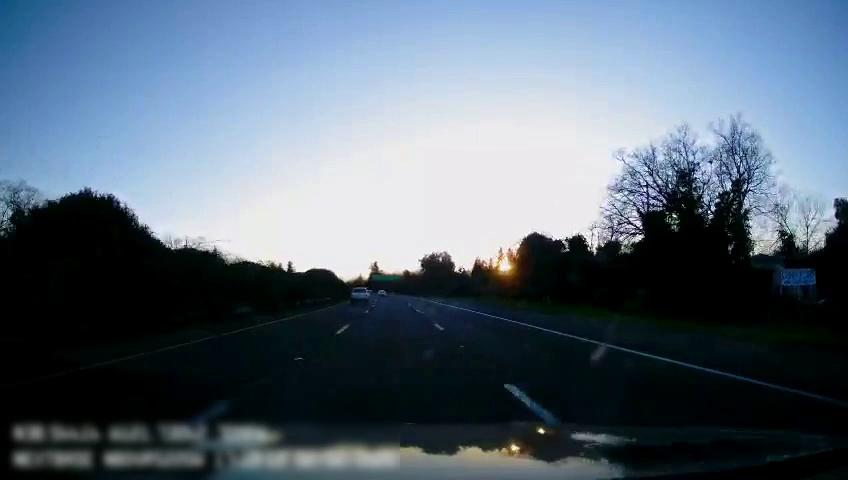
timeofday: Day
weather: Sunny
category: Drivable Space
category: Vehicles | Truck
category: Lanes | Alternate Lane
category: Lanes | Current Lane
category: Lanes | Current Lane
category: Lanes | Alternate Lane
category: Traffic | Signs
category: Traffic | Signs